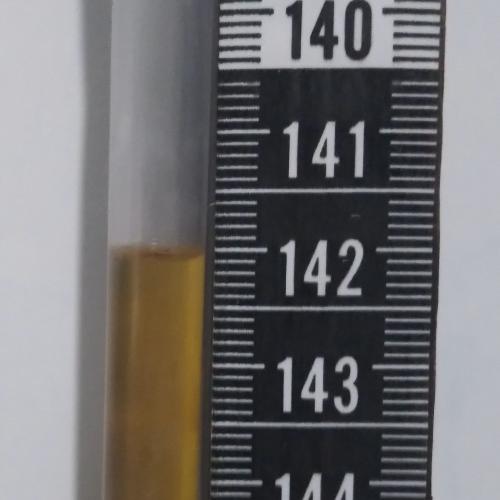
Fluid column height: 142.1 cm